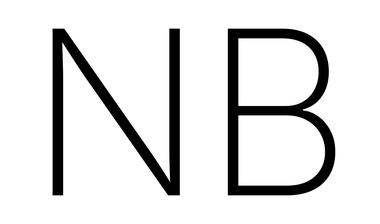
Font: Inter_ExtraLight